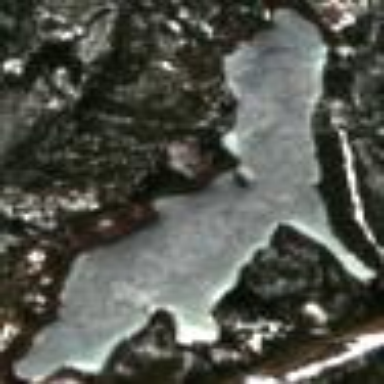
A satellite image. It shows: Lake with natural water.